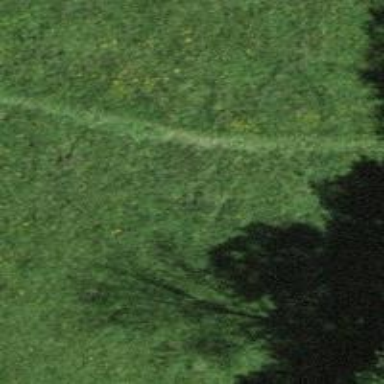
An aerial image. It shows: Grass path.